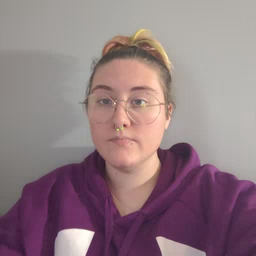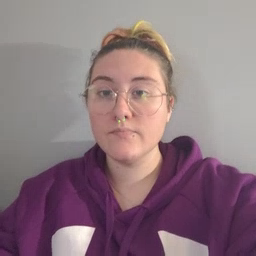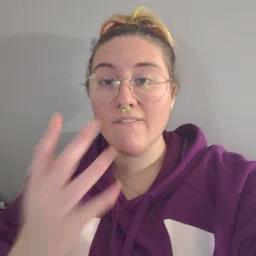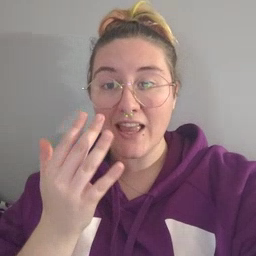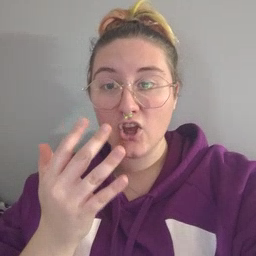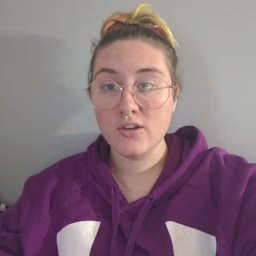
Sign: finger